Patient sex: F
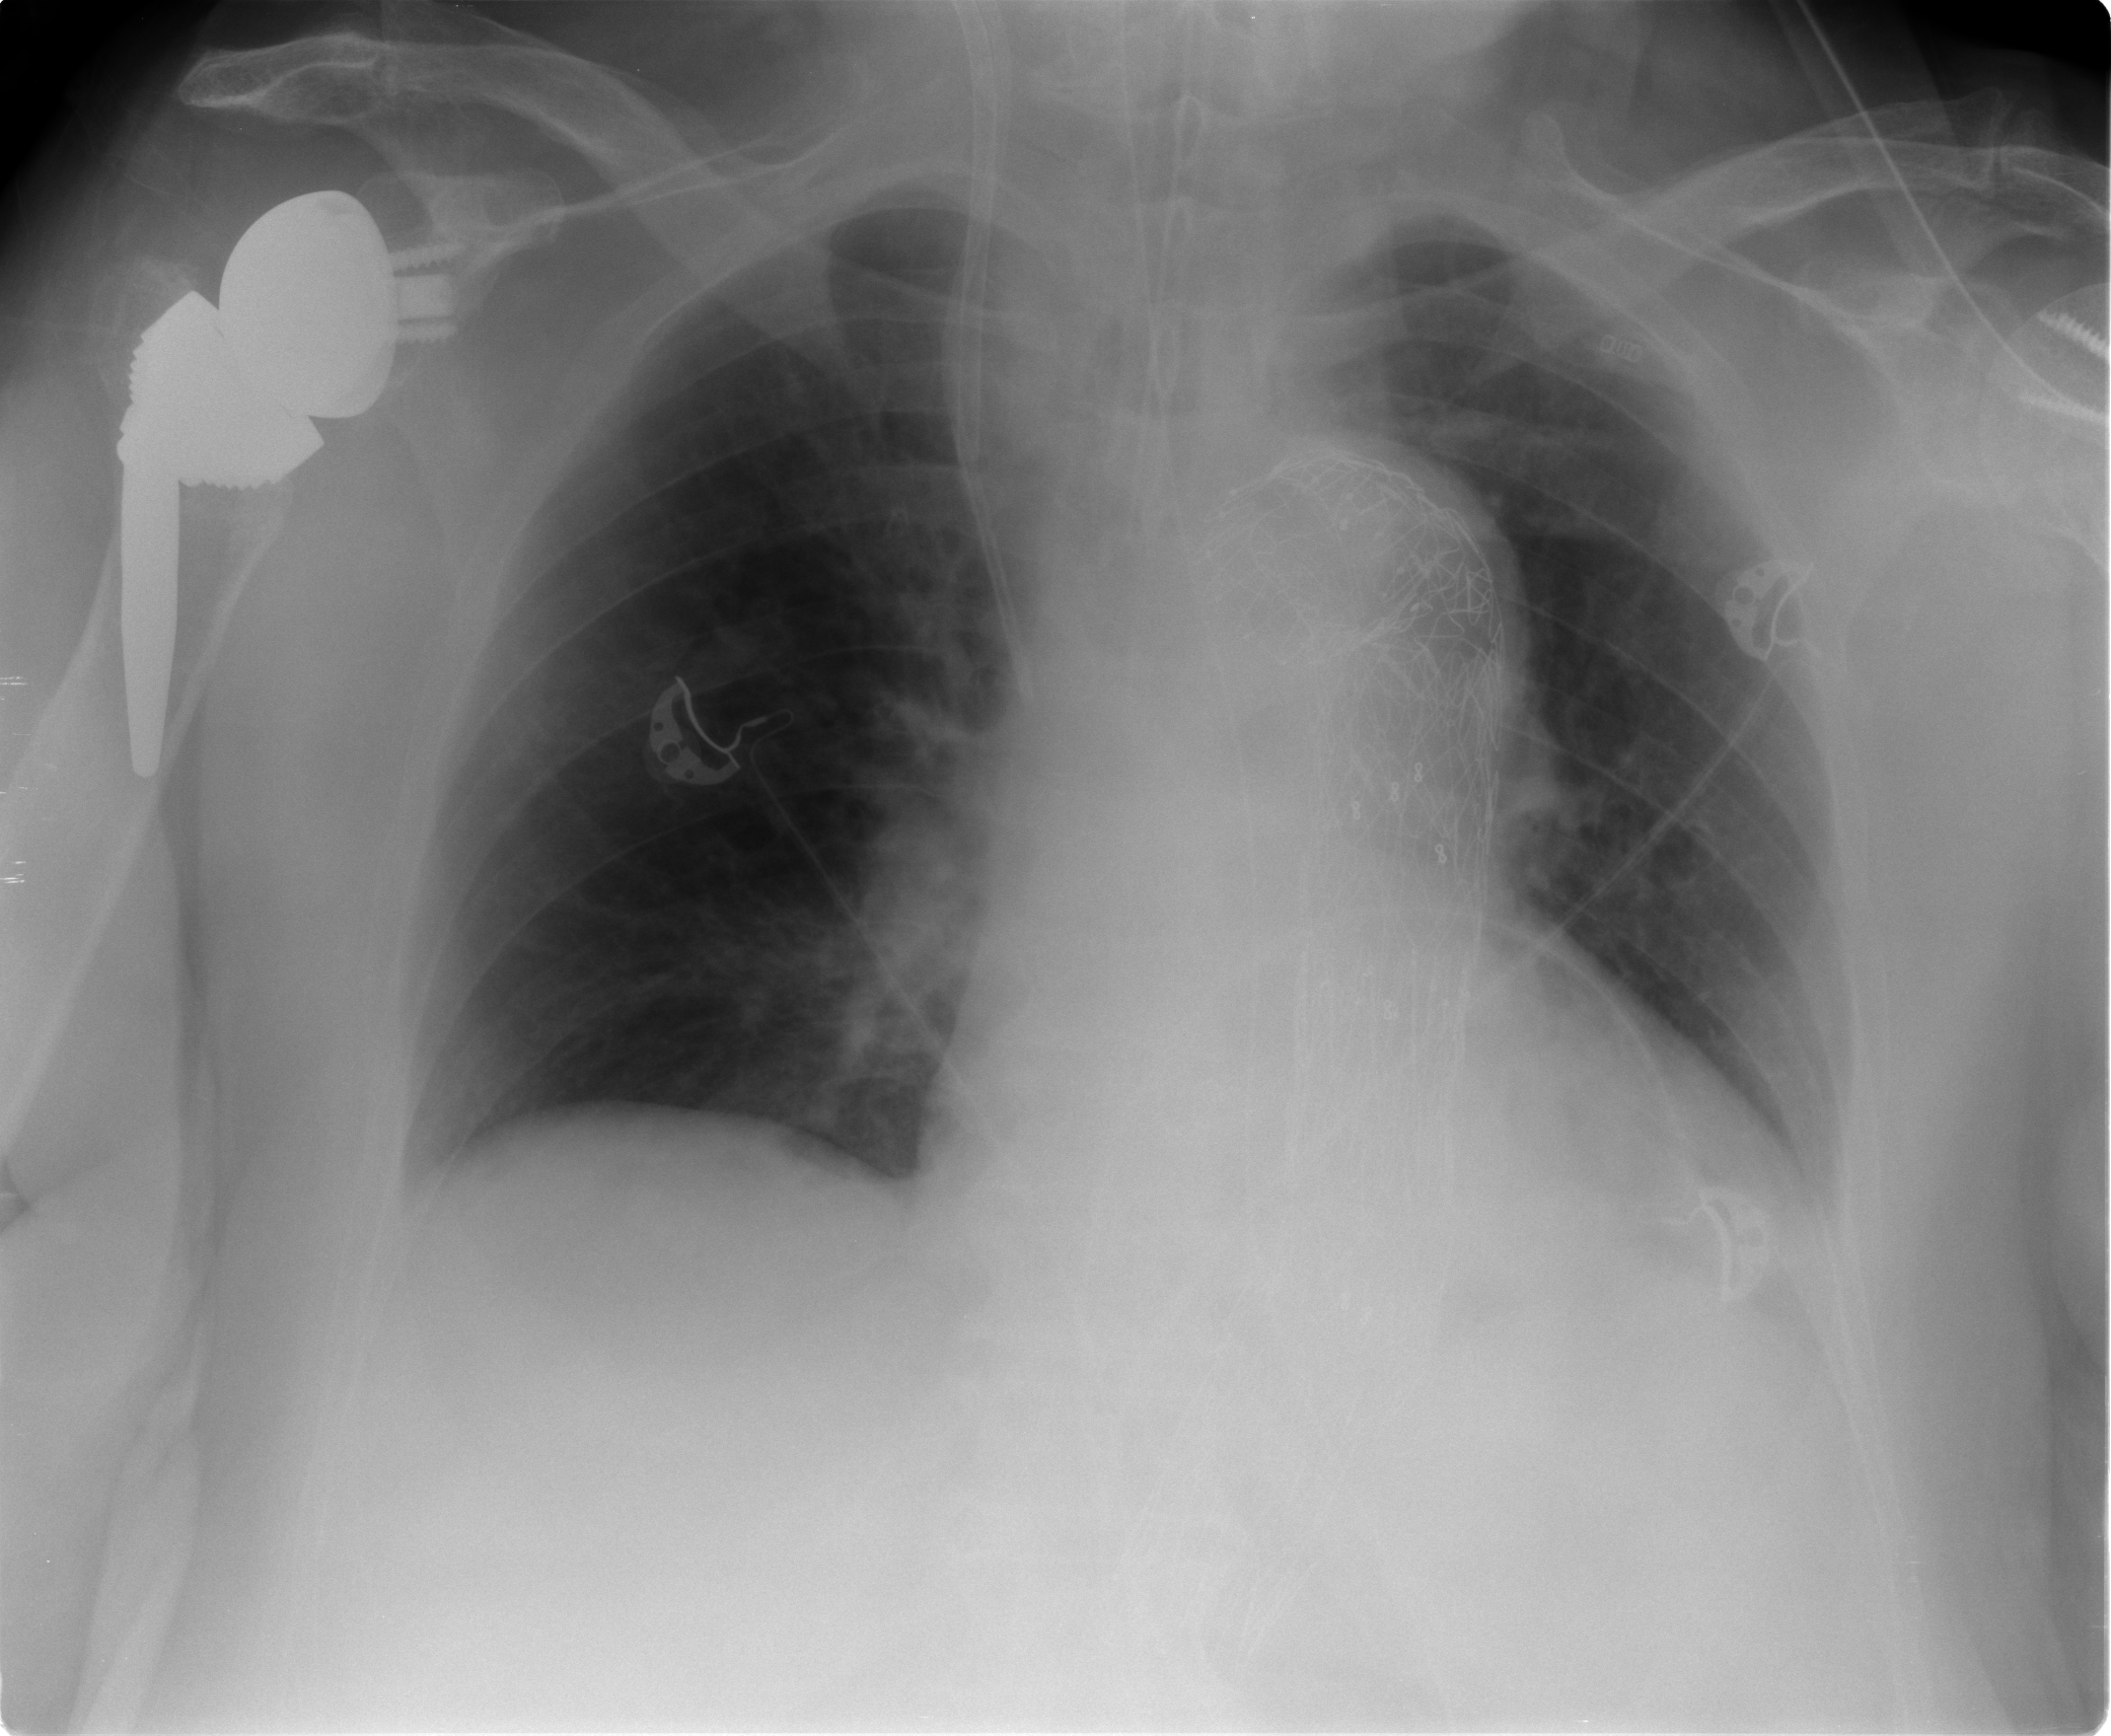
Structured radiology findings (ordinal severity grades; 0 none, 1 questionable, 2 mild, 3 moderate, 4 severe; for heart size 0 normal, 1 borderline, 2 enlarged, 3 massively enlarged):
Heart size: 2
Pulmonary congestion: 0
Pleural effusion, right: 0
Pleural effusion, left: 0
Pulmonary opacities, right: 0
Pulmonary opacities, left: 0
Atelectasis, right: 0
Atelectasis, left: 2